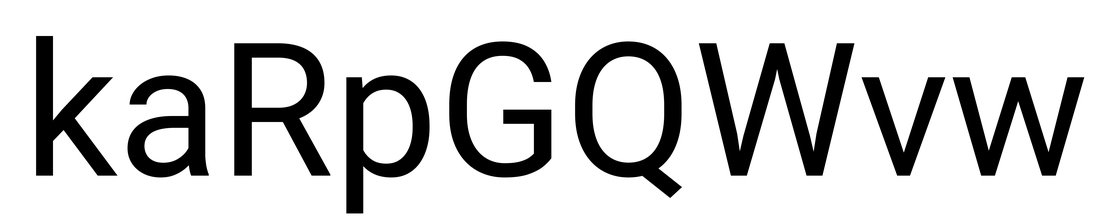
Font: Roboto_Regular